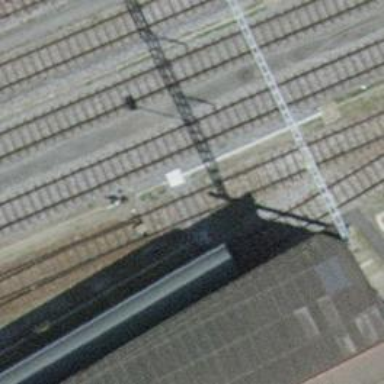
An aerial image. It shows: Railway switch with the turnout on the left side.